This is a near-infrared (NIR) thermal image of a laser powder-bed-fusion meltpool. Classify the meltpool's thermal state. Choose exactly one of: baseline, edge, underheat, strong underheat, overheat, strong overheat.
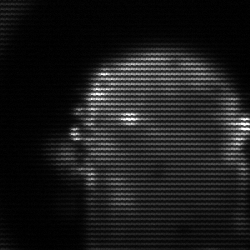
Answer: baseline